Milling tool wear sample.
Tool blade image: 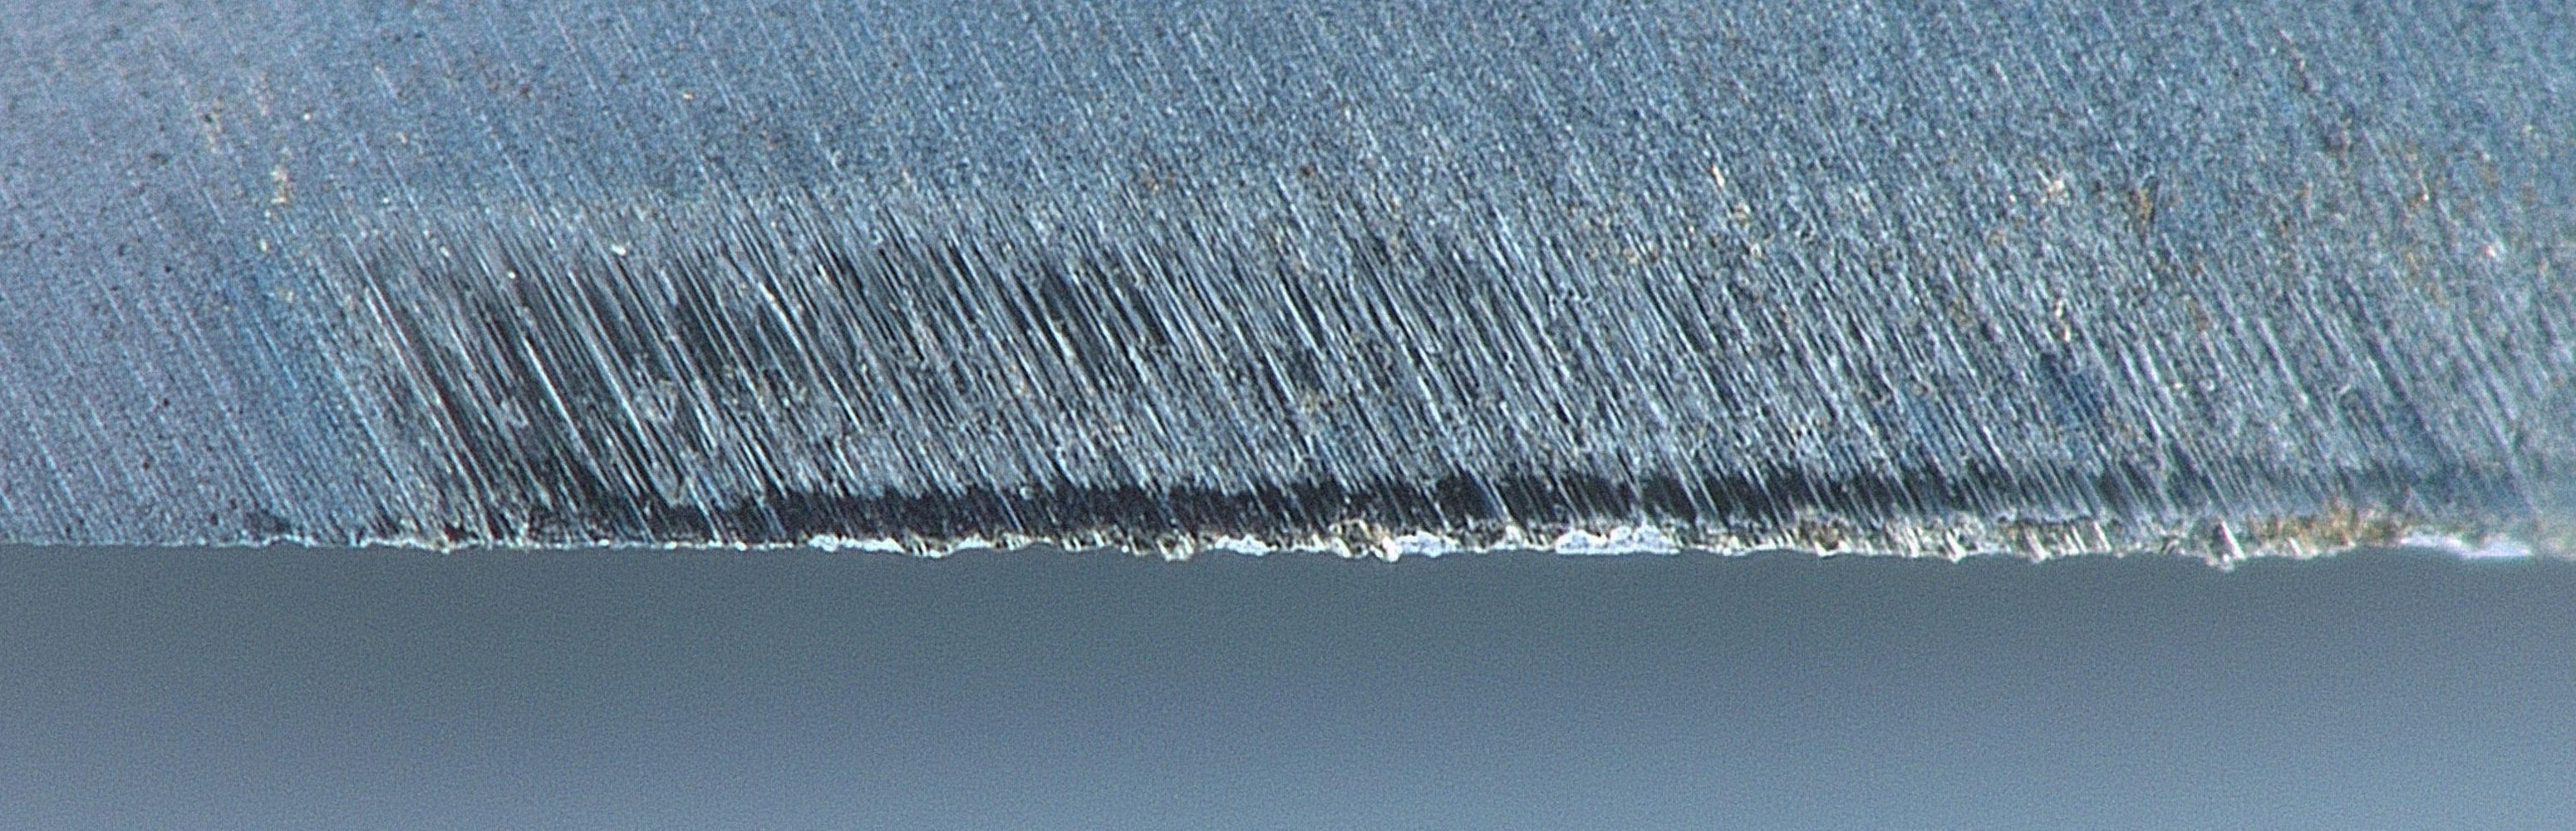
Chip image: 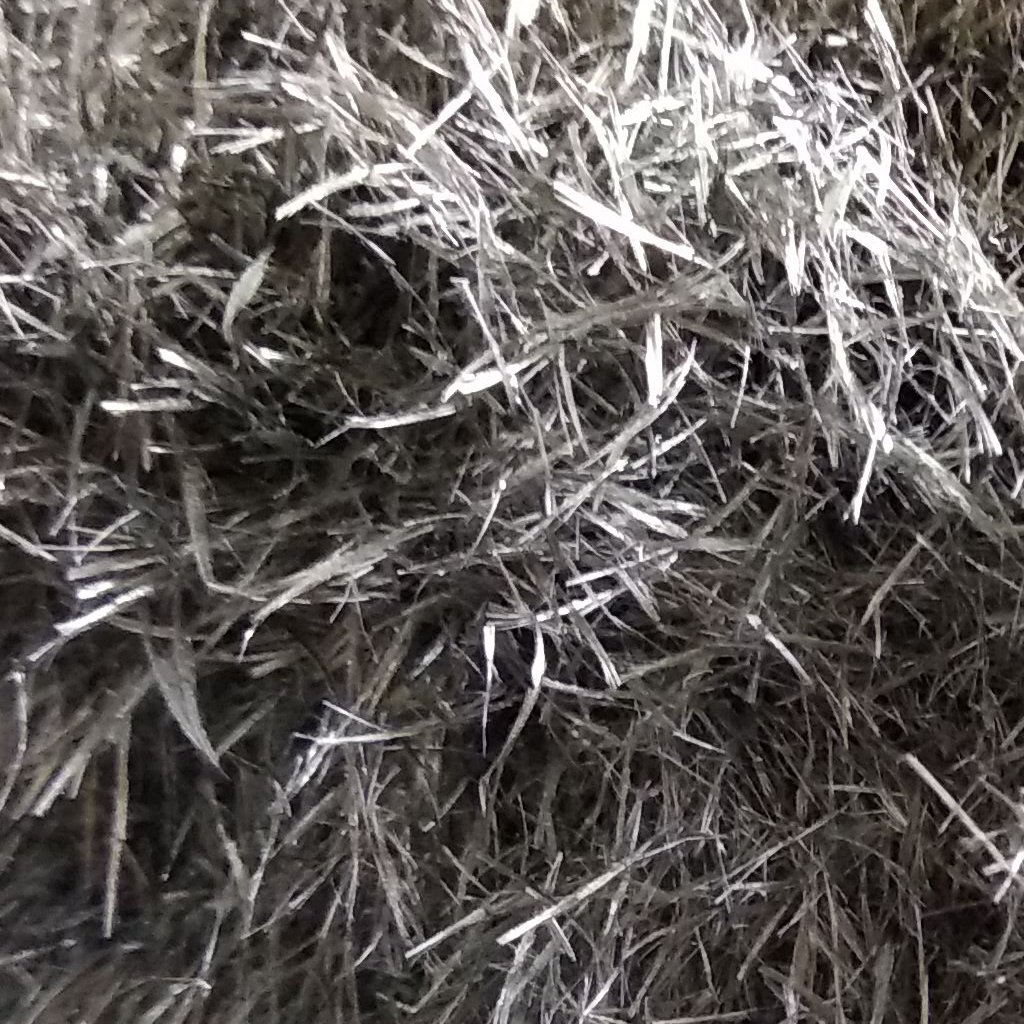
Workpiece image: 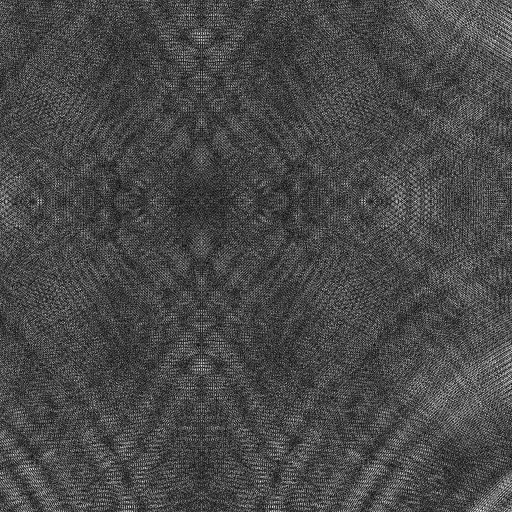
Tool wear state: sharp
Gaps: 9.47
Flank wear: 55.07
Overhang: 6.14
Force-signal Mel-spectrograms (X, Y, Z axes): 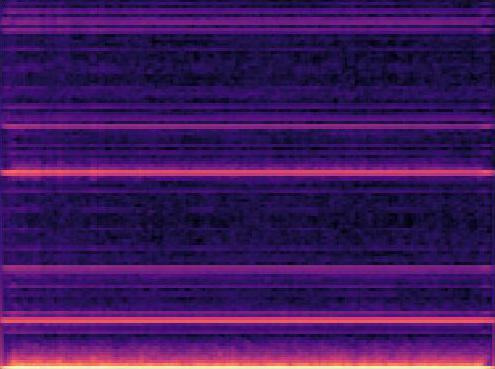 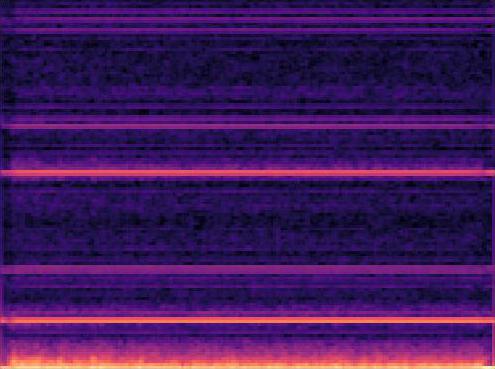 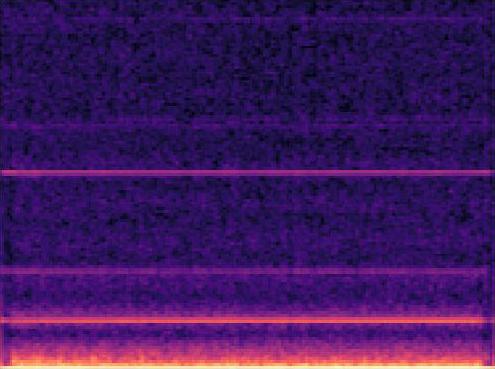
Force-signal scalograms (X, Y, Z axes): 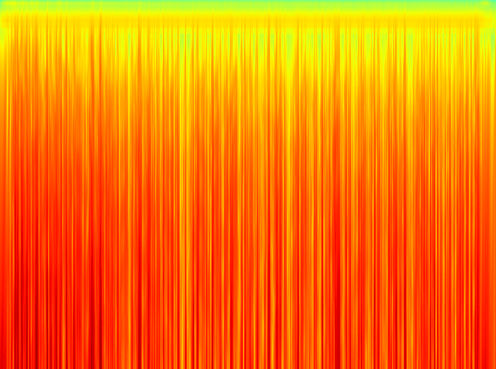 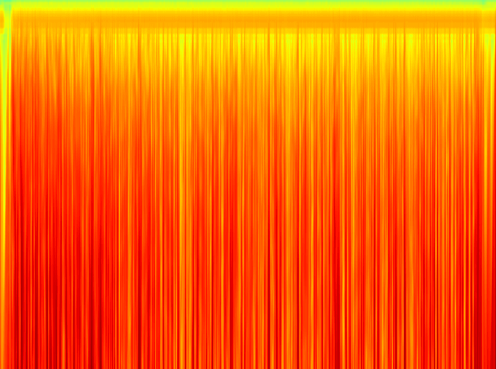 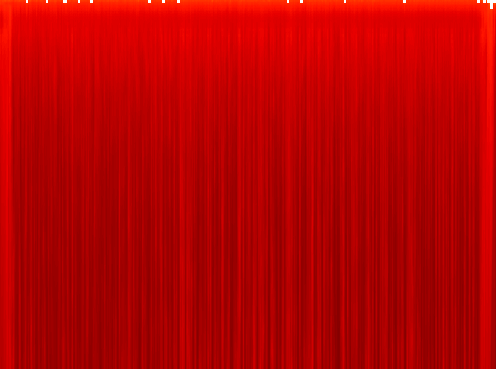
Force phase: initial_break_in_wear